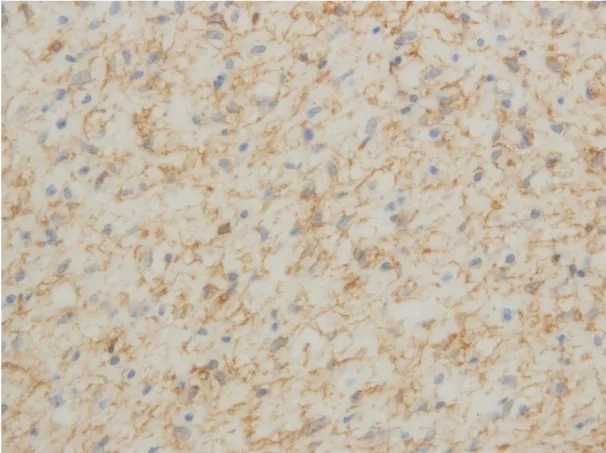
Photomicrograph of the jejunal polyp. Positive immunostaining for CD34.
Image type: pathology (immunostaining)